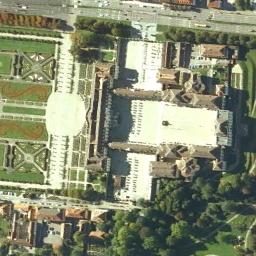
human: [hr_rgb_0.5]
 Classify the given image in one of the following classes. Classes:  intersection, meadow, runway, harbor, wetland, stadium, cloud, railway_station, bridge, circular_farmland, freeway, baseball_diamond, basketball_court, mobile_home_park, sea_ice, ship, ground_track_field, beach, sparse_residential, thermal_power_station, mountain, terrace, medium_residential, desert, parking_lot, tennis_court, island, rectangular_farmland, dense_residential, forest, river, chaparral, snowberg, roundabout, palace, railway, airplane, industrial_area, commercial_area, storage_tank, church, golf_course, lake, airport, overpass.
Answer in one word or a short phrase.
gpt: palace